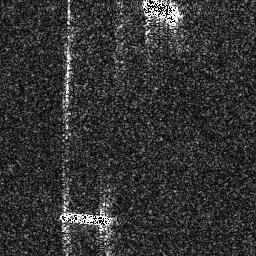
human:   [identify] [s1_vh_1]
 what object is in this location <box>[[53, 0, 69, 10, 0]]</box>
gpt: <ref>1 medium ship at the top</ref>

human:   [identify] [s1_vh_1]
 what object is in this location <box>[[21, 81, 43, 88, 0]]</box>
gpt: <ref>1 medium ship at the bottom</ref>